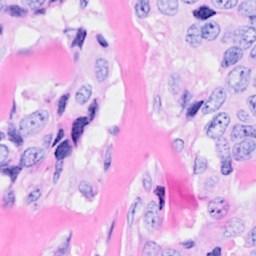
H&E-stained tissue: Breast